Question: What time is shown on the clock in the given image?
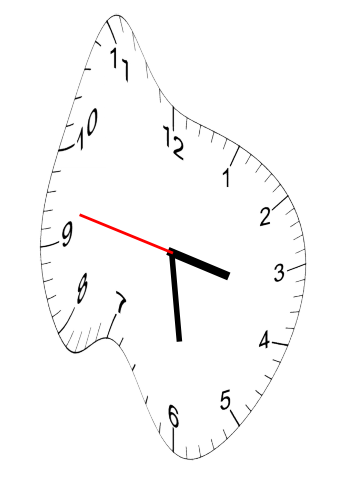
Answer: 03:28:47